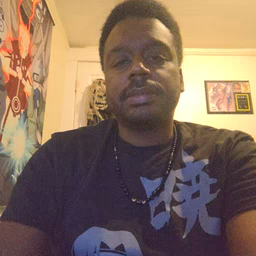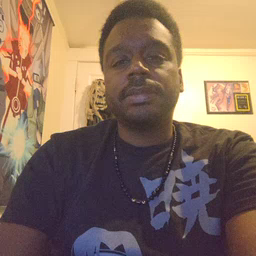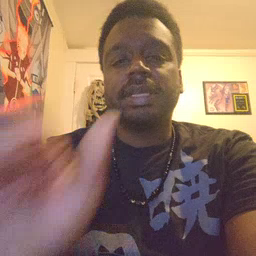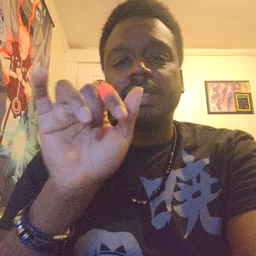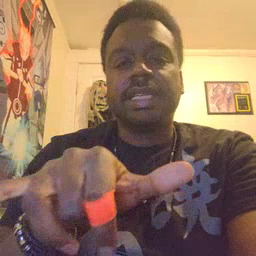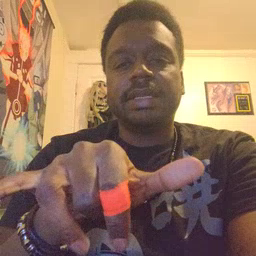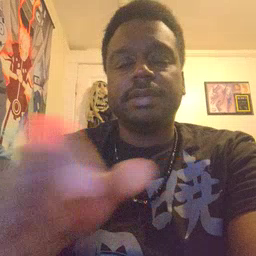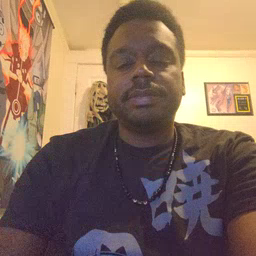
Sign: stay